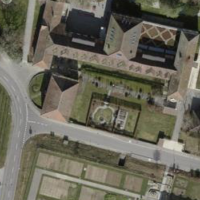
EUNIS habitat code: 54
Species observed at this site:
Omphalodes verna